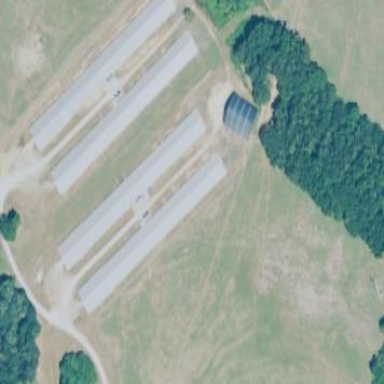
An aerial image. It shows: Poultry house.